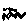
Label: zigzag